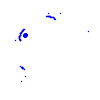
Particle: pion